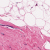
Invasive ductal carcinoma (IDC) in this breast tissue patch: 0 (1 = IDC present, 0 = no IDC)